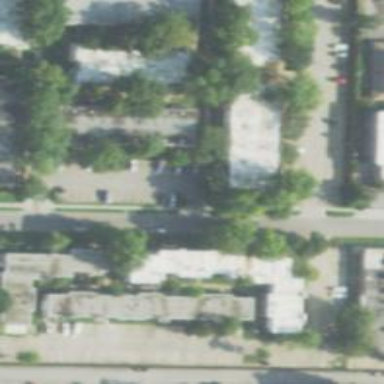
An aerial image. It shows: Living street.